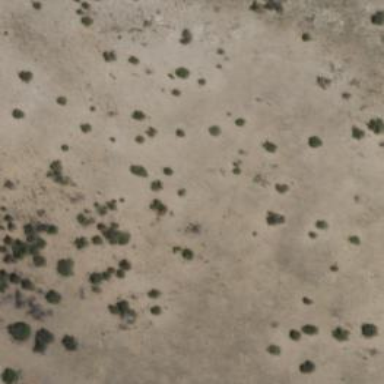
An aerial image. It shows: Patch of scrub vegetation.